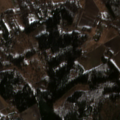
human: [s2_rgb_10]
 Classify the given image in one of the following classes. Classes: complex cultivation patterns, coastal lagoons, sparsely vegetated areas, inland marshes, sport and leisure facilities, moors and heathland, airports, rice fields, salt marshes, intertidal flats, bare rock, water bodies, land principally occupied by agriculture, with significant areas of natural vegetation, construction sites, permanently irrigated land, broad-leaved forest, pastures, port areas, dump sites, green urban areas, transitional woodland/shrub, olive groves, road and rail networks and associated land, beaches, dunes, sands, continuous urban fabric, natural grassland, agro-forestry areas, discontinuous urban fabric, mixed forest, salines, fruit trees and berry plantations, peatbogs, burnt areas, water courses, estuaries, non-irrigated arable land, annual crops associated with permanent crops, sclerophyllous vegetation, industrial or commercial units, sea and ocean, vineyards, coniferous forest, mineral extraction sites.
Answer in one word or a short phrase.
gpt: discontinuous urban fabric, non-irrigated arable land, land principally occupied by agriculture, with significant areas of natural vegetation, broad-leaved forest, mixed forest